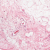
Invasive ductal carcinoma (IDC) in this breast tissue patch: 0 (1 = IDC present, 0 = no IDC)